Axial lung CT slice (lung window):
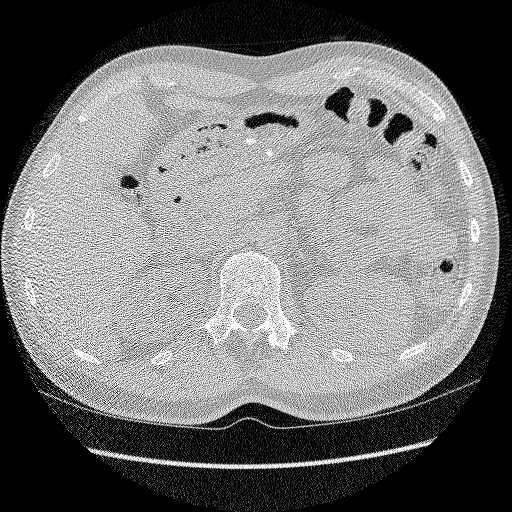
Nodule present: no